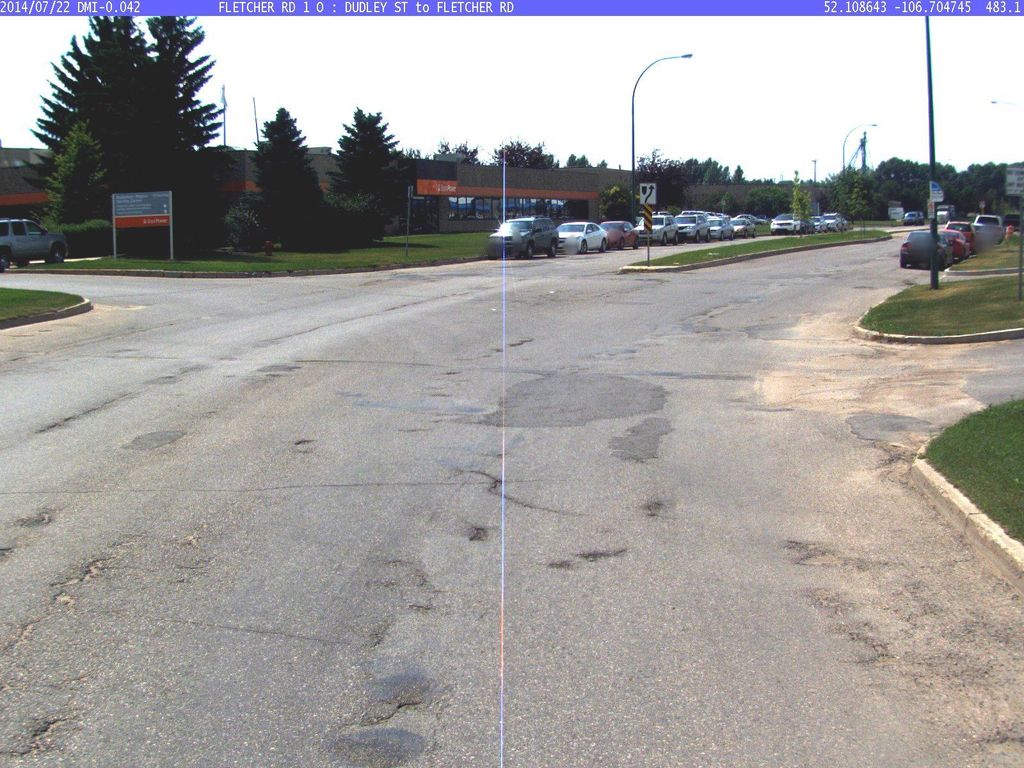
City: saskatoon